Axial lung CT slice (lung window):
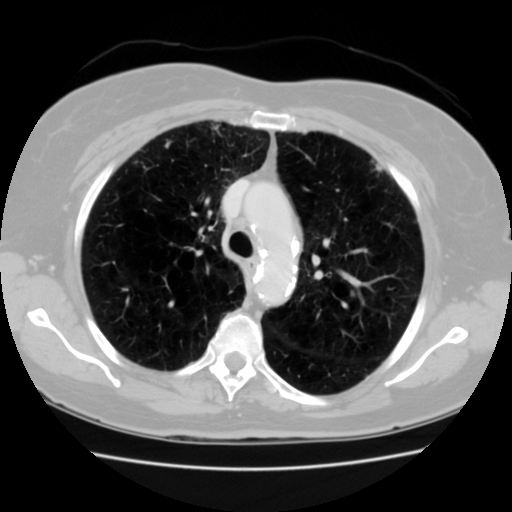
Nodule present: no